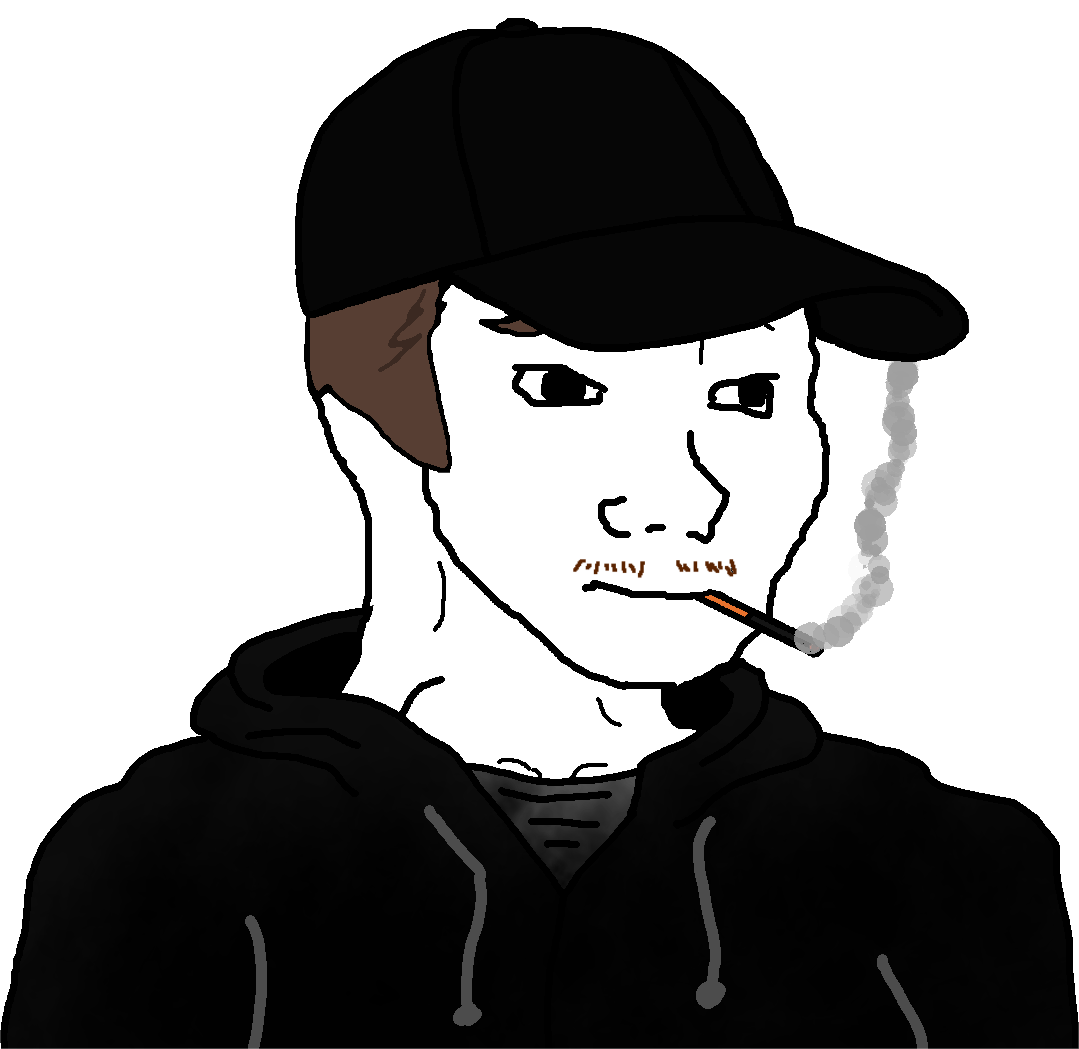
Label: 5_Doomer